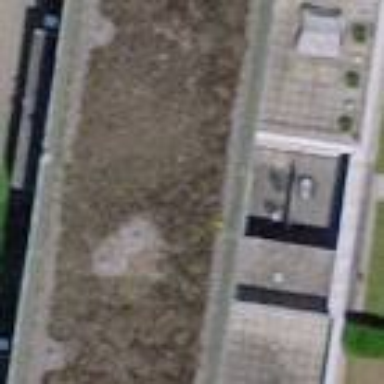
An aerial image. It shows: Terrace building.